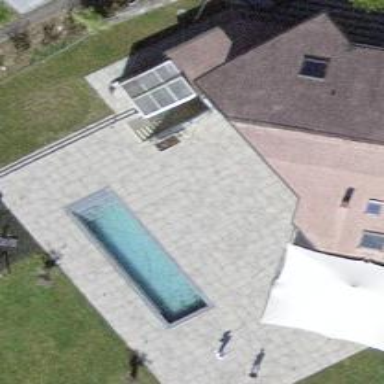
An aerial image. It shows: Swimming pool located in leisure land.